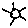
Label: sun